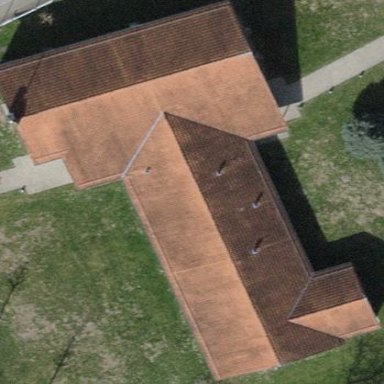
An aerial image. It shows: Historic church building.